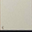
Piece: xx